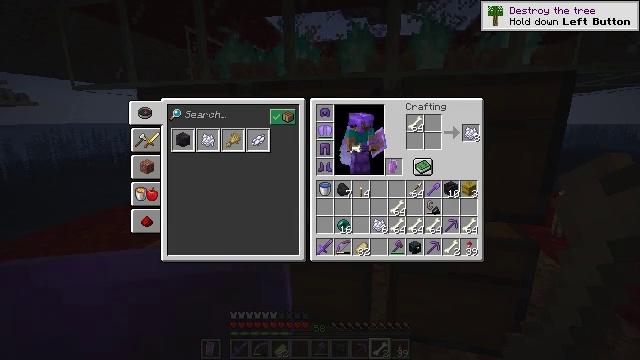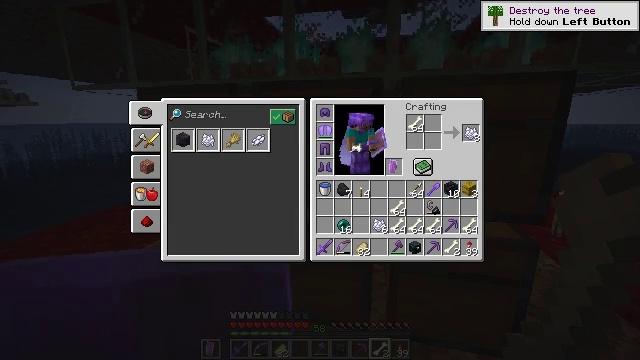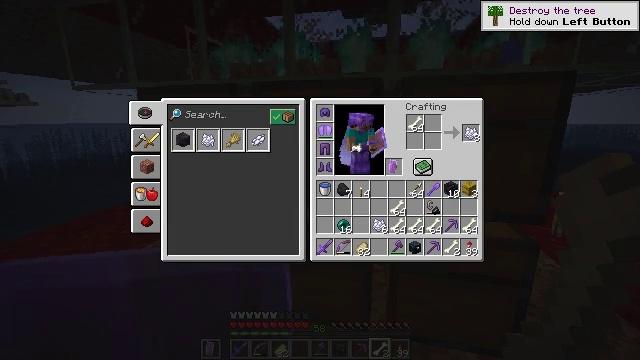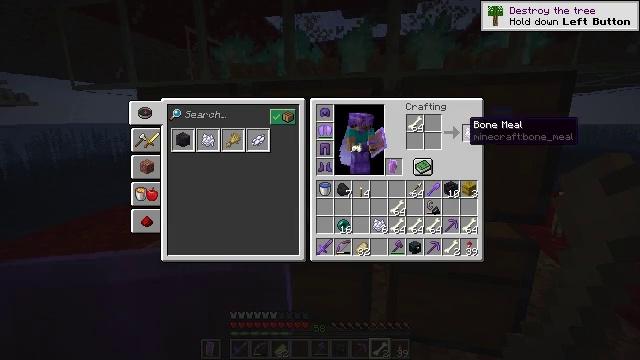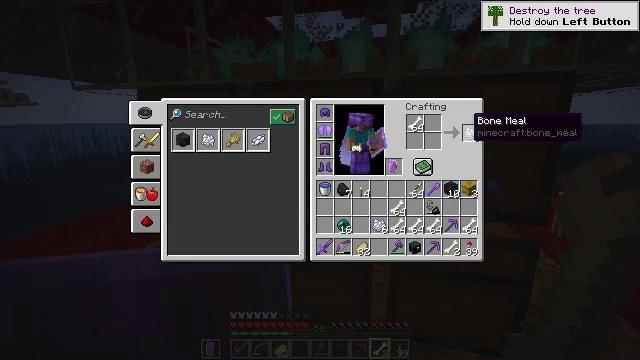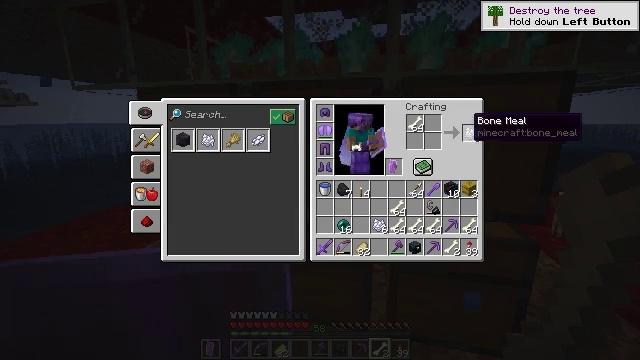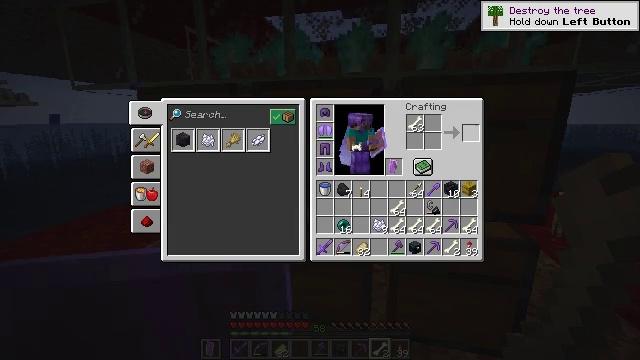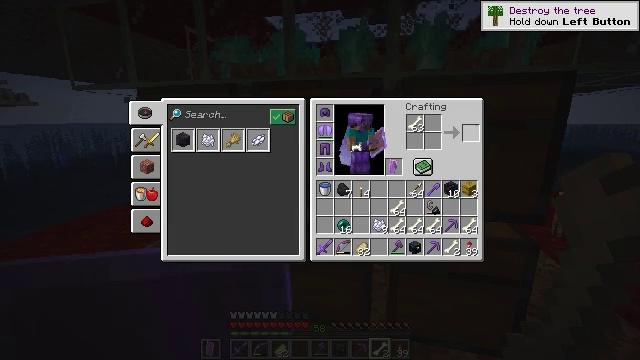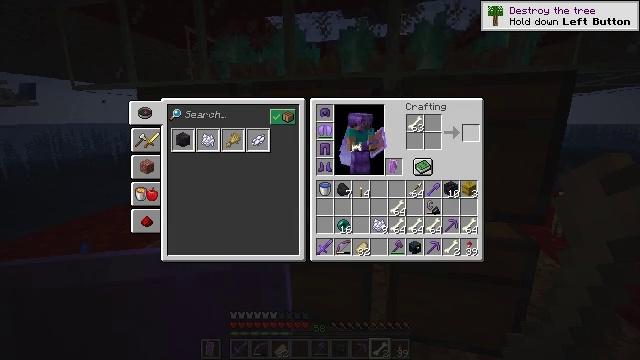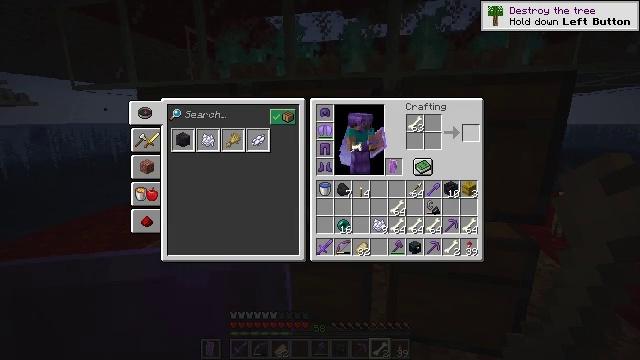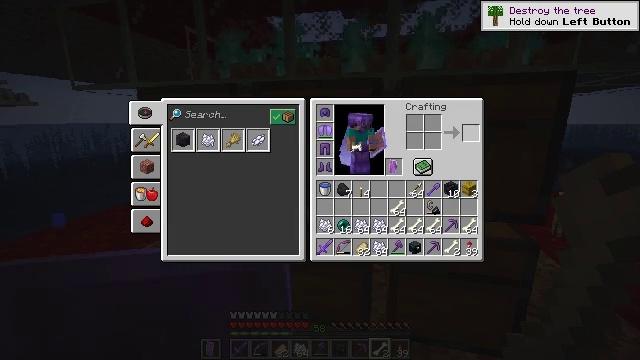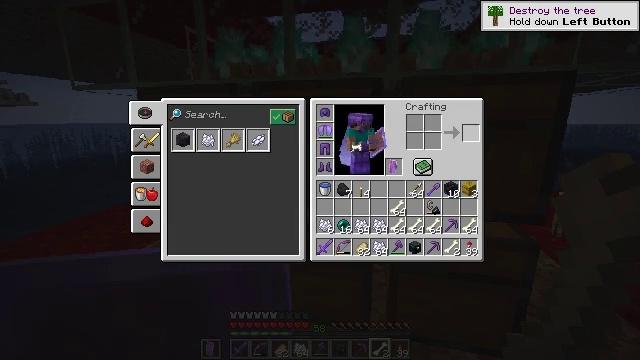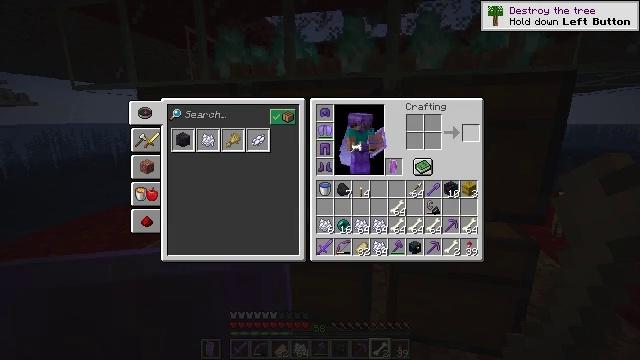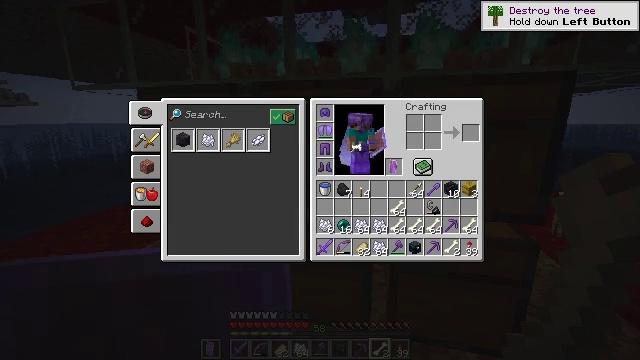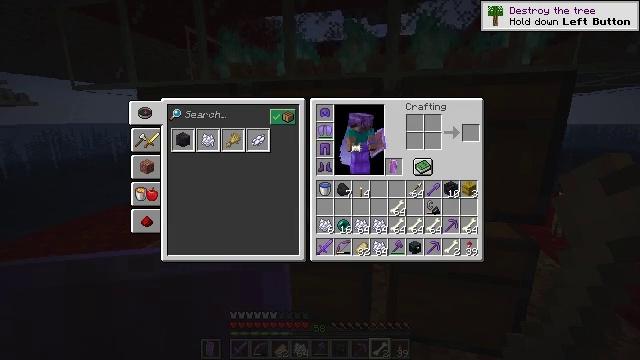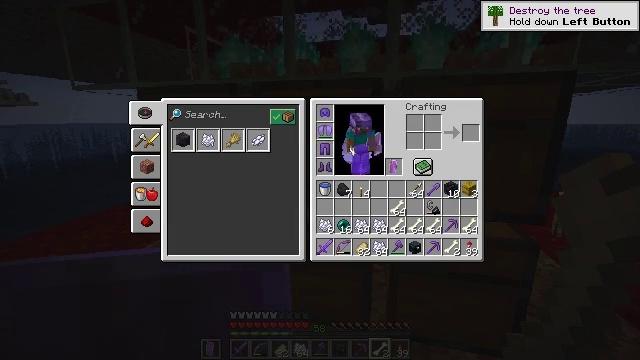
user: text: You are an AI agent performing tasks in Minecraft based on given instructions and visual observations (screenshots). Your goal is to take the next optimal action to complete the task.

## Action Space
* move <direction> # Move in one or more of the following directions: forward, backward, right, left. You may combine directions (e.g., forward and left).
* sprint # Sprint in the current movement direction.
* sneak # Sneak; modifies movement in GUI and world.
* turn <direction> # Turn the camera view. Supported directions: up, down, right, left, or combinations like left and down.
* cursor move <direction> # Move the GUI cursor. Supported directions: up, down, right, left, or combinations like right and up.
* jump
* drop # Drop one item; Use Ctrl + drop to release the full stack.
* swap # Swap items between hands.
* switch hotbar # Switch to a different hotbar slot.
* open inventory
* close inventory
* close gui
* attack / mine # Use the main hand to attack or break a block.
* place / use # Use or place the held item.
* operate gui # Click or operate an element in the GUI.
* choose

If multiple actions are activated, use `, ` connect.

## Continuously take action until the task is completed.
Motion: motion action
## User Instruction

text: Break bones down into bone meal.
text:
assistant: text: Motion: sneak
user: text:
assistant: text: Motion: sneak
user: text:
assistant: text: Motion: sneak
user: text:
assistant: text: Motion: sneak
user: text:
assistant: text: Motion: sneak
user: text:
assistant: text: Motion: sneak, attack / mine
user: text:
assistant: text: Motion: sneak, attack / mine
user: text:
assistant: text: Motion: sneak, attack / mine
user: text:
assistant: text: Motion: sneak, attack / mine
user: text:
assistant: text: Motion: sneak, attack / mine
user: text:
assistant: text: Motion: sneak, attack / mine
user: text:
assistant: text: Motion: sneak, attack / mine
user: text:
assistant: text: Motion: sneak, turn left
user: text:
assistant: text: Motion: sneak, turn left and down
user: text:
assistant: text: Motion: sneak, turn left and down
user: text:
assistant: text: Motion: sneak, turn left and down
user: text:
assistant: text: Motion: sneak
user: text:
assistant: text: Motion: sneak, turn up
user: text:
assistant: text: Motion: sneak
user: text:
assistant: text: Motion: sneak, turn right and up
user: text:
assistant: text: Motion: sneak, turn up
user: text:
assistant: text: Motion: sneak, turn up
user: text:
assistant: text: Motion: sneak
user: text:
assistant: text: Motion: sneak
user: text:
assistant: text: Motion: sneak, turn left
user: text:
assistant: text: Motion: sneak
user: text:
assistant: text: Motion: sneak
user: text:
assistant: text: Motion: sneak, attack / mine
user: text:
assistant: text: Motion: sneak, attack / mine
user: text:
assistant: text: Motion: sneak, attack / mine